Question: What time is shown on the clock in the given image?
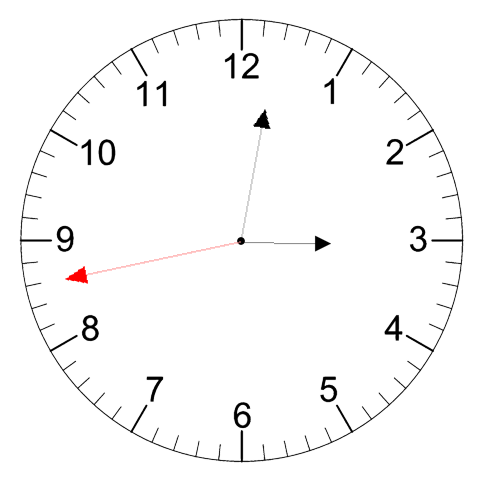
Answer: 03:01:43